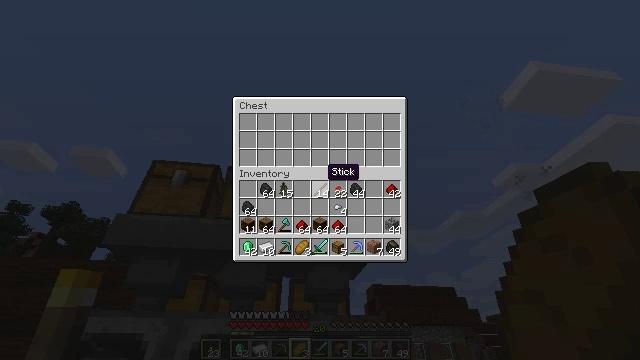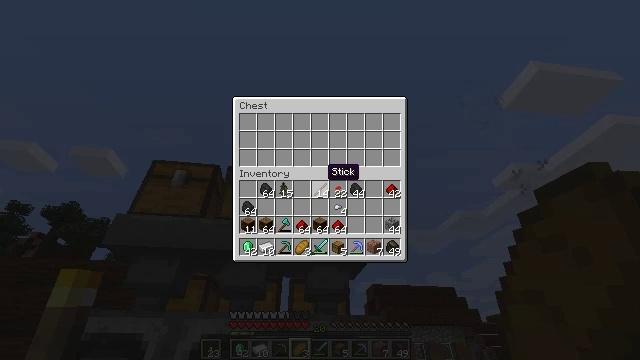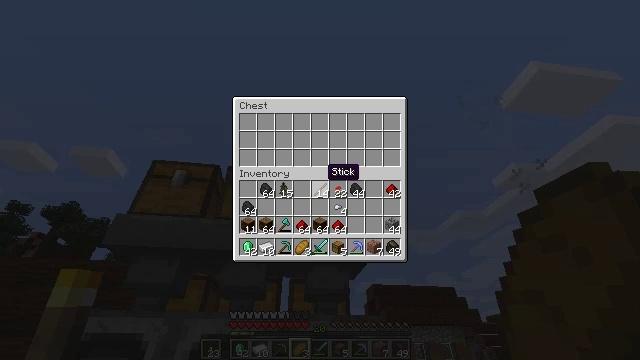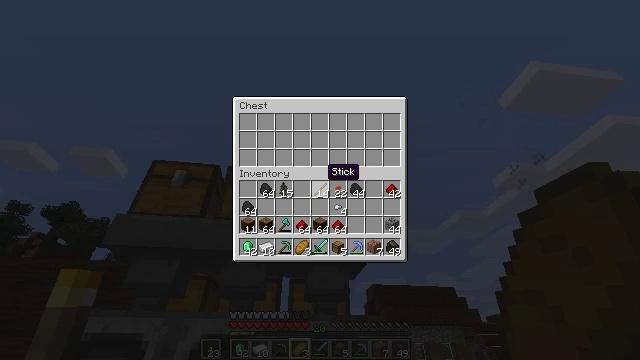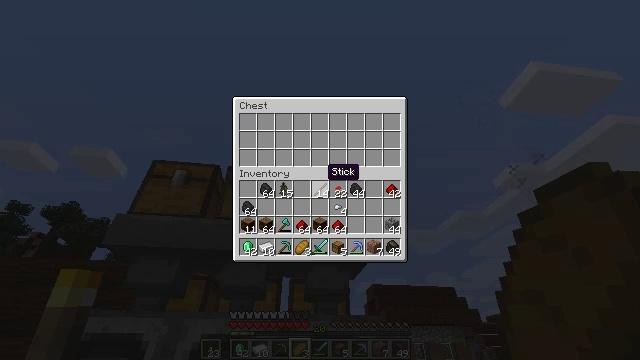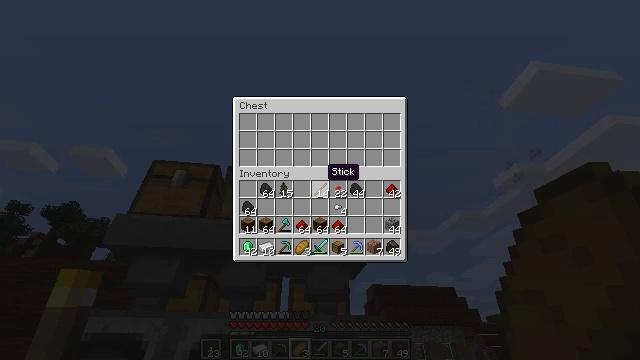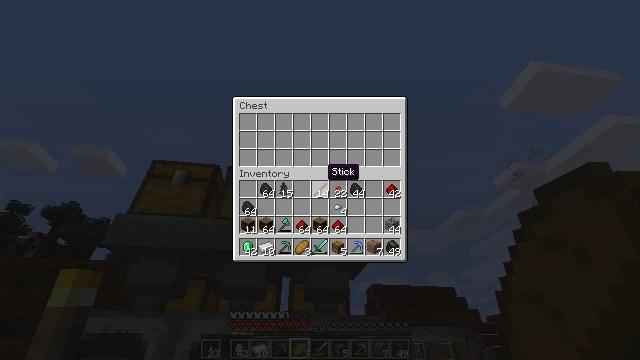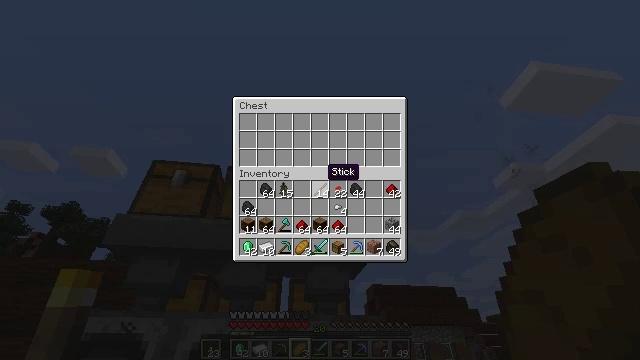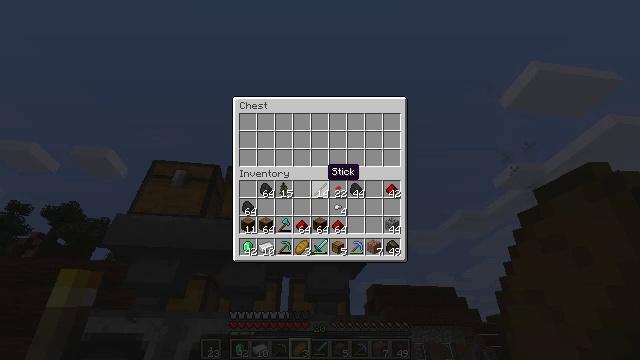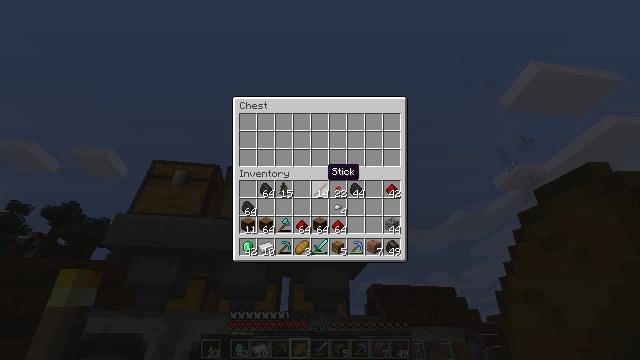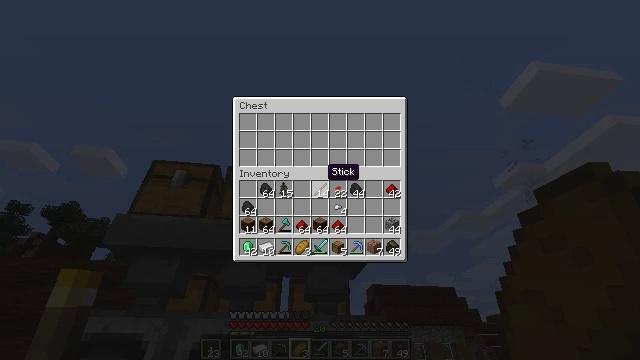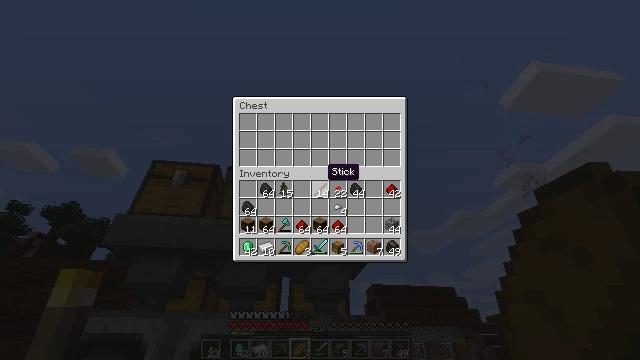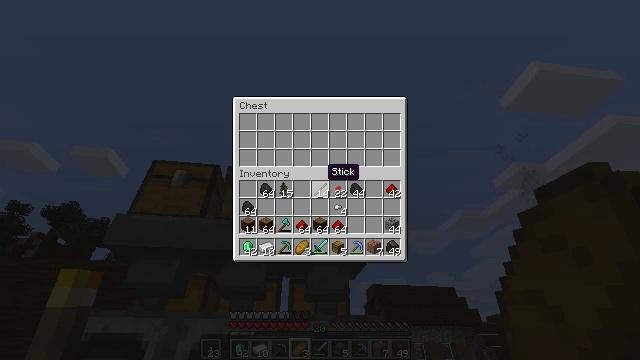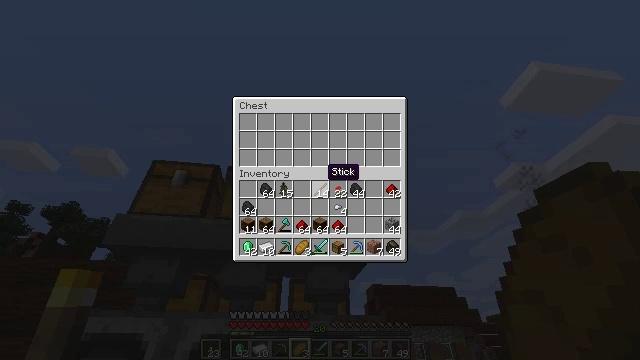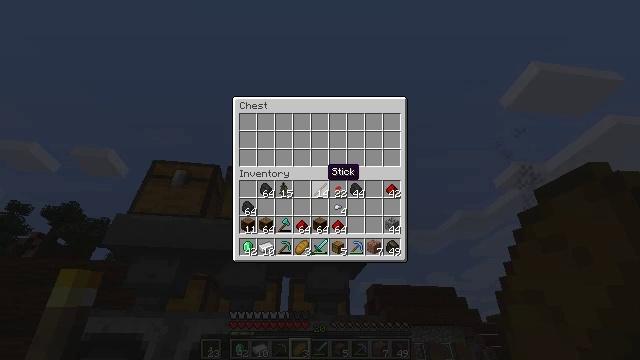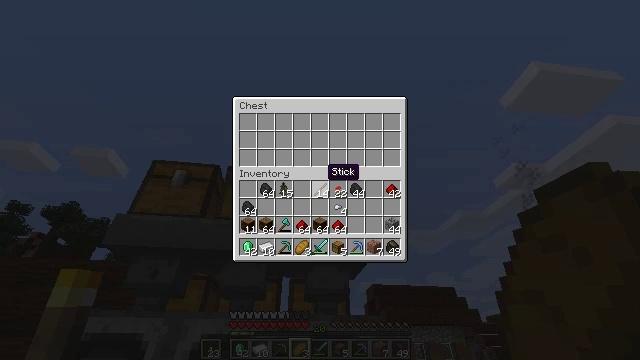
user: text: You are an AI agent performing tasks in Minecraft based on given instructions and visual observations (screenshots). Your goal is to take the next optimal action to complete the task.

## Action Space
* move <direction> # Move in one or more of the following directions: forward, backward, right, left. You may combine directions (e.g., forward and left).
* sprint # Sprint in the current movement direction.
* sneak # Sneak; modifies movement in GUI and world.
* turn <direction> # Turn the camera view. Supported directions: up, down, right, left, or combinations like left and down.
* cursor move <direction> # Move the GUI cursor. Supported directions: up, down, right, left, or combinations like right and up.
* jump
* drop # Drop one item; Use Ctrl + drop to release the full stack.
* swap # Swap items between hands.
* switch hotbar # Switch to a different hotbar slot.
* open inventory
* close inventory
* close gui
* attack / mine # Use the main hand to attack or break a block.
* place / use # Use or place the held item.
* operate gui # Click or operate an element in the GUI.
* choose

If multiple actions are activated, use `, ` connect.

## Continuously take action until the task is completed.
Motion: motion action
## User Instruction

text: Use a crafting table to create an emerald.
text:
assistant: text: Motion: no_op
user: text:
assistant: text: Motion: no_op
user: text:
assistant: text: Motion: no_op
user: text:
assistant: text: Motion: no_op
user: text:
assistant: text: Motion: no_op
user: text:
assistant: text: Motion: no_op
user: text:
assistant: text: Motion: no_op
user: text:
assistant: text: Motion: no_op
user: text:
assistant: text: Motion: no_op
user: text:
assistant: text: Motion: no_op
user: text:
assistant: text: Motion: no_op
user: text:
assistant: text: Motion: no_op
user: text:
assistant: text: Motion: no_op
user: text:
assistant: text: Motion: no_op
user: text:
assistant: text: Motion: no_op
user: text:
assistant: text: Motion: no_op
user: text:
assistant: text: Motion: no_op
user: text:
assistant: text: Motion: no_op
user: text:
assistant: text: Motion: no_op
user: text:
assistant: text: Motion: no_op
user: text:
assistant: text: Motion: no_op
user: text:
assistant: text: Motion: no_op
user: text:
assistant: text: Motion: no_op
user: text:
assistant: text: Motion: no_op
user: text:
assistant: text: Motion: no_op
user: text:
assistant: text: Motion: no_op
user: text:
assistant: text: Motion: no_op
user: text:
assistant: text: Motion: no_op
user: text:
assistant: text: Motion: no_op
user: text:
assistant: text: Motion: no_op